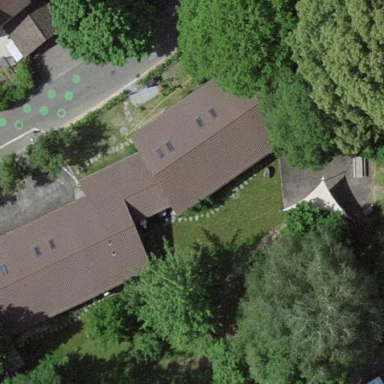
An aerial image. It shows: Kindergarten.